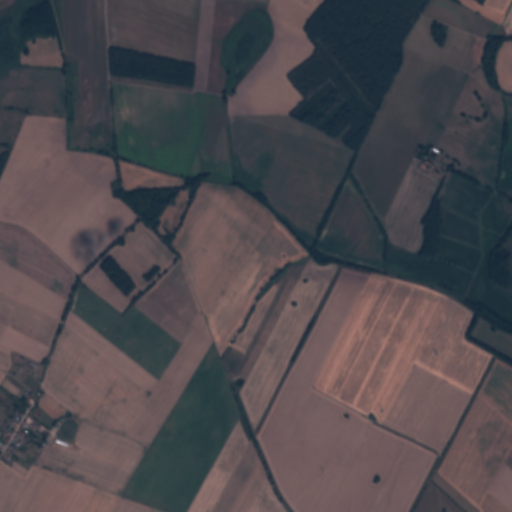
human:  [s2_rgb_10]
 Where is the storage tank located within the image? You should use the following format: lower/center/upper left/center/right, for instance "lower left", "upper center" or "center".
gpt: The storage tank is located in the lower left of the image.
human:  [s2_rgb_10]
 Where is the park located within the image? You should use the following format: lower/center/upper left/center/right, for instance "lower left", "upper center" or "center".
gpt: There is no park in the image.